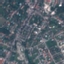
Land use / land cover class: Residential